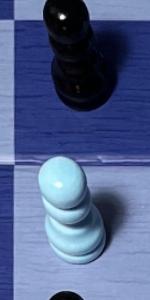
Label: Pawn_White